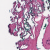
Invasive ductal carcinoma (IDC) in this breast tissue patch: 0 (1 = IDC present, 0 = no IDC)